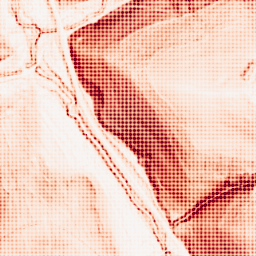
Category: morphological
Decomposition family: morphological_gradient
Decomposition parameters: size: 3
shape: square
Upsampling method: sinc_blackman
Upsampling parameters: scale: 4
kernel_size: 4
Upsampling scale: 4